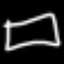
Label: square